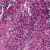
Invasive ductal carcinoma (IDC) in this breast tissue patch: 0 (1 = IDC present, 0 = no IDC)